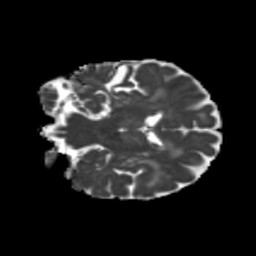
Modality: MD
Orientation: coronal
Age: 62
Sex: female
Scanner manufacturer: siemens
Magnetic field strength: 3 T
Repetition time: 5.25 s
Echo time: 0.08 s